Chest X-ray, AP view. Patient: 35 years old, sex M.
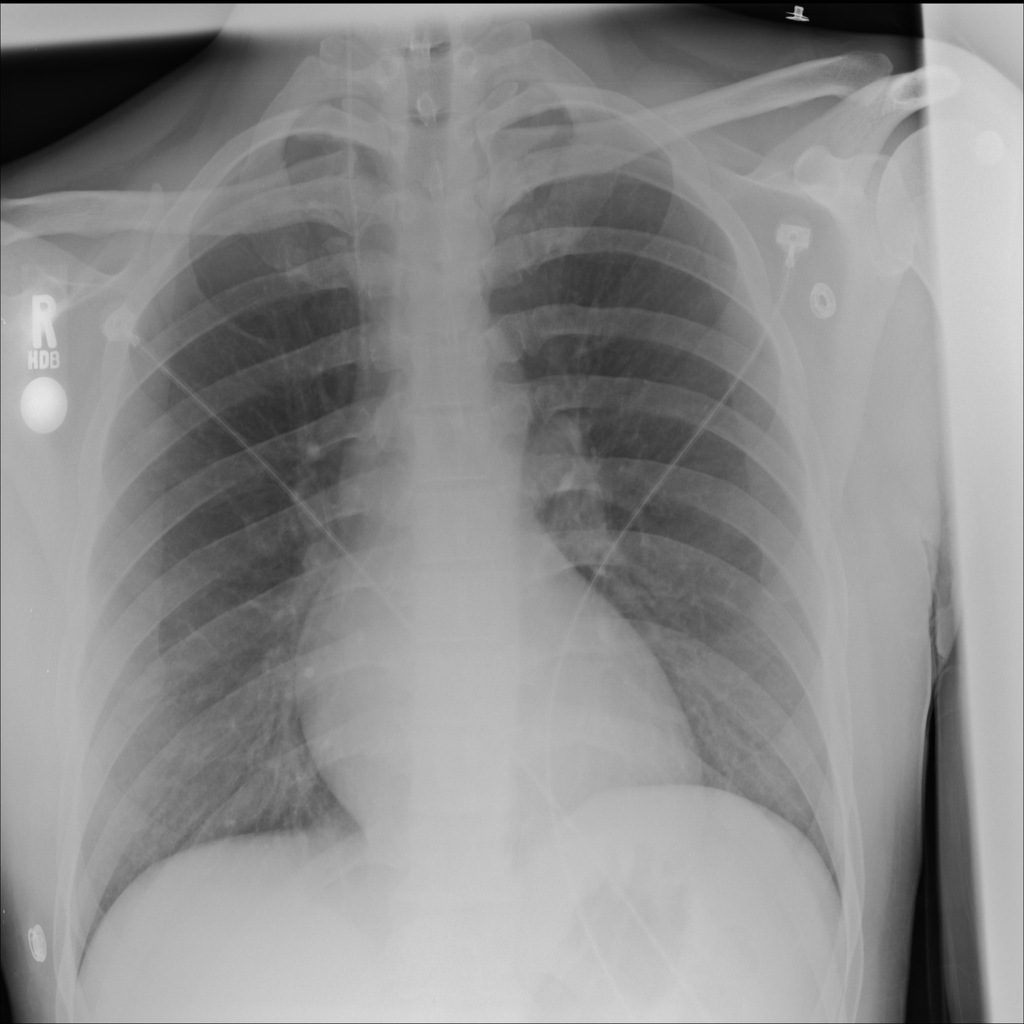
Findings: No Finding